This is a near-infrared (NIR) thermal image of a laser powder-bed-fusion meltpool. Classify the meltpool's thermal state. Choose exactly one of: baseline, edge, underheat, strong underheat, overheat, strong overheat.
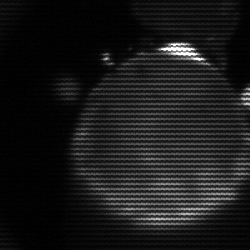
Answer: edge